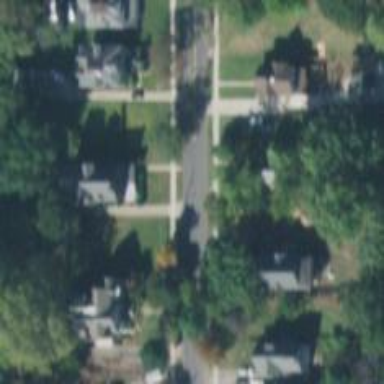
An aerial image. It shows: Neighbourhood with historic district.